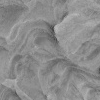
Atmospheric dust classification: not_dusty